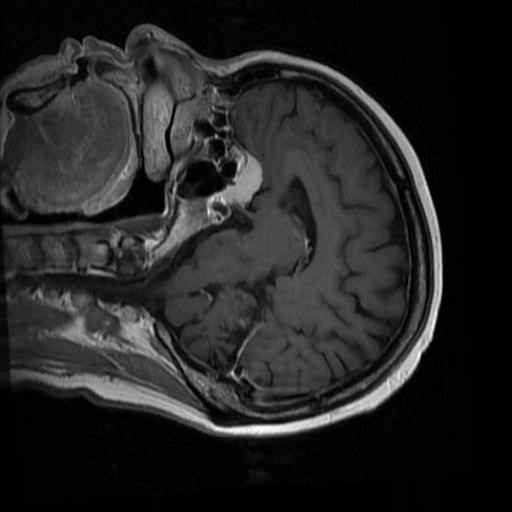
Label: brain_menin